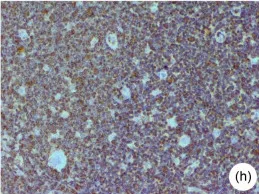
T-lymphoid cells showing positive CD3 immunoreactivity (100x).
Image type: pathology (immunostaining)